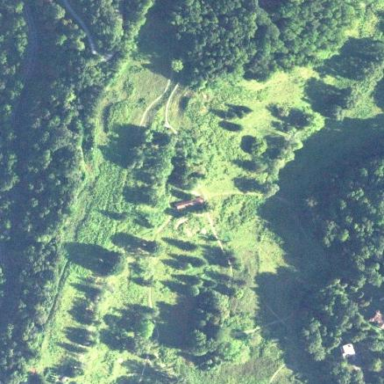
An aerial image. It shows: Golf course surrounded by greenery.